Field crop: maize
Growth stage: 1
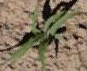
Species: maize